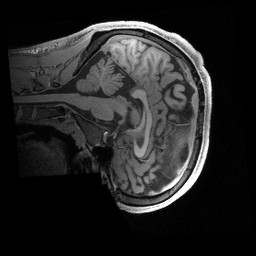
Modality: T1w
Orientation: sagittal
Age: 32
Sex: male
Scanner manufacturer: siemens
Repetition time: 2.4 s
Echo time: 0.00231 s